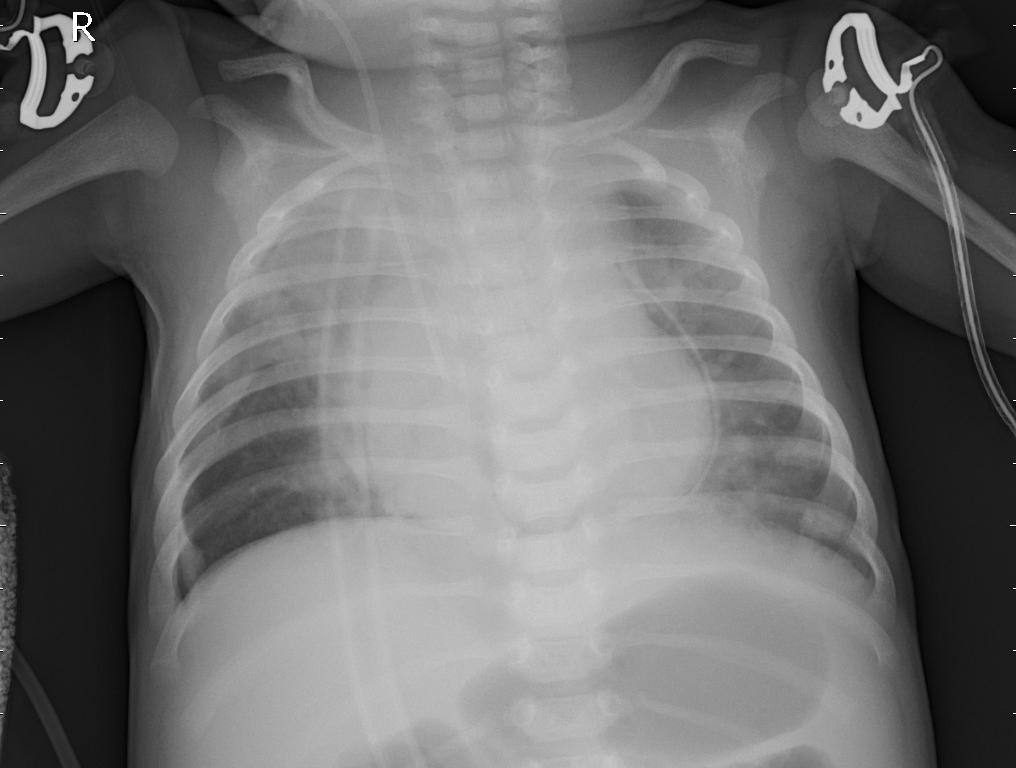
Diagnosis: PNEUMONIA